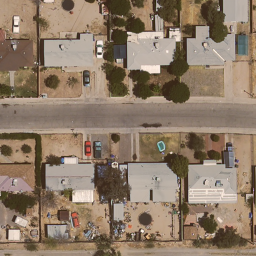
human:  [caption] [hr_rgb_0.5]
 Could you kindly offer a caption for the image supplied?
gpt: A medium residential area with houses arranged neatly .

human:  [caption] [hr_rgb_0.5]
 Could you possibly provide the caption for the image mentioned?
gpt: It is a medium residential area .

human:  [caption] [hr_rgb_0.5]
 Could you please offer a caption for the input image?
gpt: Some houses arranged neatly in the medium residential area .

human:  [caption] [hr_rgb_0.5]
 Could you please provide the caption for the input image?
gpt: A medium residential area with a road goes through this area .

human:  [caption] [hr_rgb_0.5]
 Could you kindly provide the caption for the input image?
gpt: This is a medium residential area with a road goes through this area .